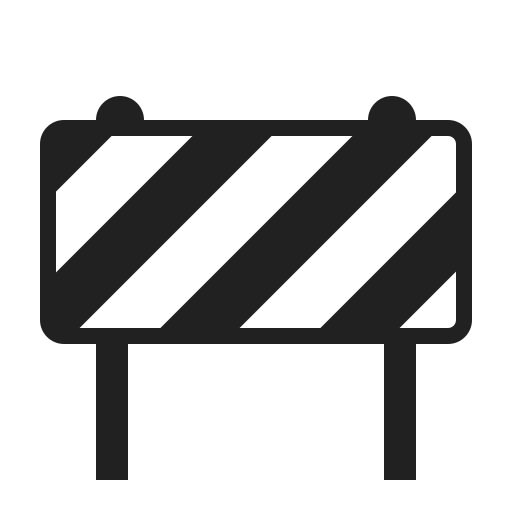
construction high contrast